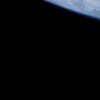
Label: space